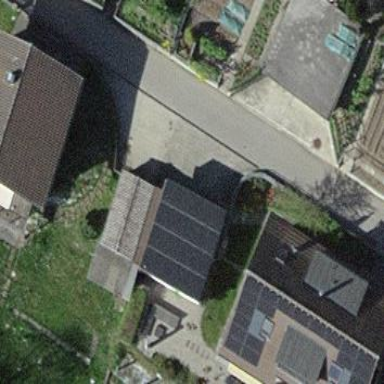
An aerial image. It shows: Garage building.